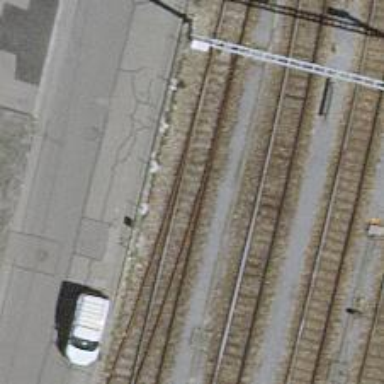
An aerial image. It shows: Disused railway spur with single track.